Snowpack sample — Buffalo Mountain, Silverthorne, Colorado, USA (2/22/26, 2:02 PM MST)
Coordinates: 39.622, -106.113
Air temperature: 33 °F
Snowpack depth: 63 cm
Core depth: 20 cm
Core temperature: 23 °F
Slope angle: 11°, slope face: 116°
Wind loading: low
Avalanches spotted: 0
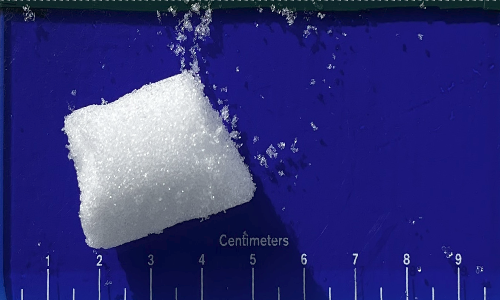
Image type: core
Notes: In a firebreak similar to site 1, minimal wind loading with no spotted avalanches (not many faces in view though)